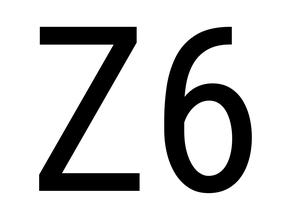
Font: Roboto_Condensed_Regular